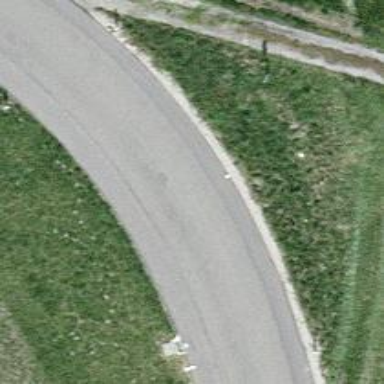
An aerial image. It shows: Tertiary road with asphalt surface.